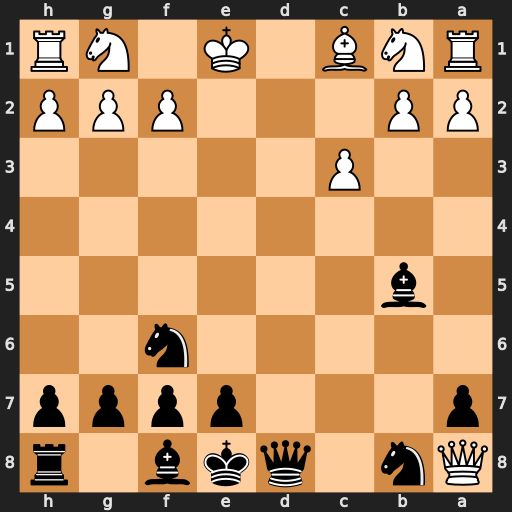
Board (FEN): Qn1qkb1r/p3pppp/5n2/1b6/8/2P5/PP3PPP/RNB1K1NR
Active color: b
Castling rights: KQk
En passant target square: -
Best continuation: Bc6 Qxa7 Bxg2